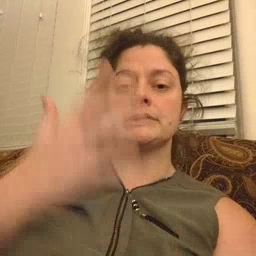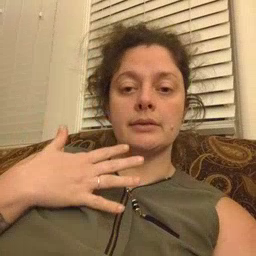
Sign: sad